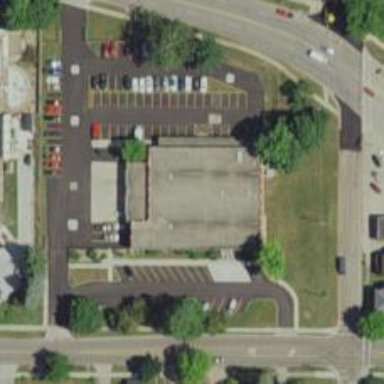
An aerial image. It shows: Post office.